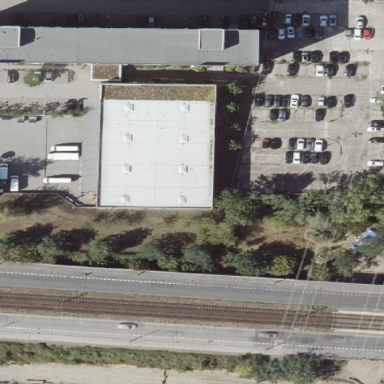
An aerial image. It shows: Retail building that operates as wholesale shop.